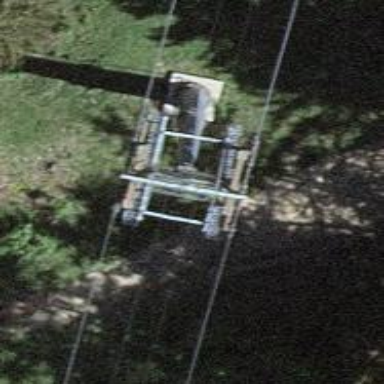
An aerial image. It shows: Pylon for aerialway.